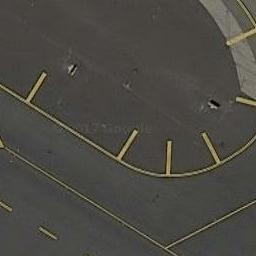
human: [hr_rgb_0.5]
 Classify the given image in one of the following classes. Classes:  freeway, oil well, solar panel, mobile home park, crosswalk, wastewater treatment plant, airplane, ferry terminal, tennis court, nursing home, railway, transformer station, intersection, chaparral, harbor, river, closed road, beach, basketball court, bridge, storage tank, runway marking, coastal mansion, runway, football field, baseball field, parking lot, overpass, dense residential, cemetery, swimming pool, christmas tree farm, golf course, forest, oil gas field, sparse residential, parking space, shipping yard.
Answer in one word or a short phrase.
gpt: runway marking